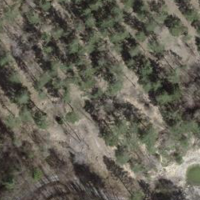
EUNIS habitat code: 41
Species observed at this site:
Tussilago farfara